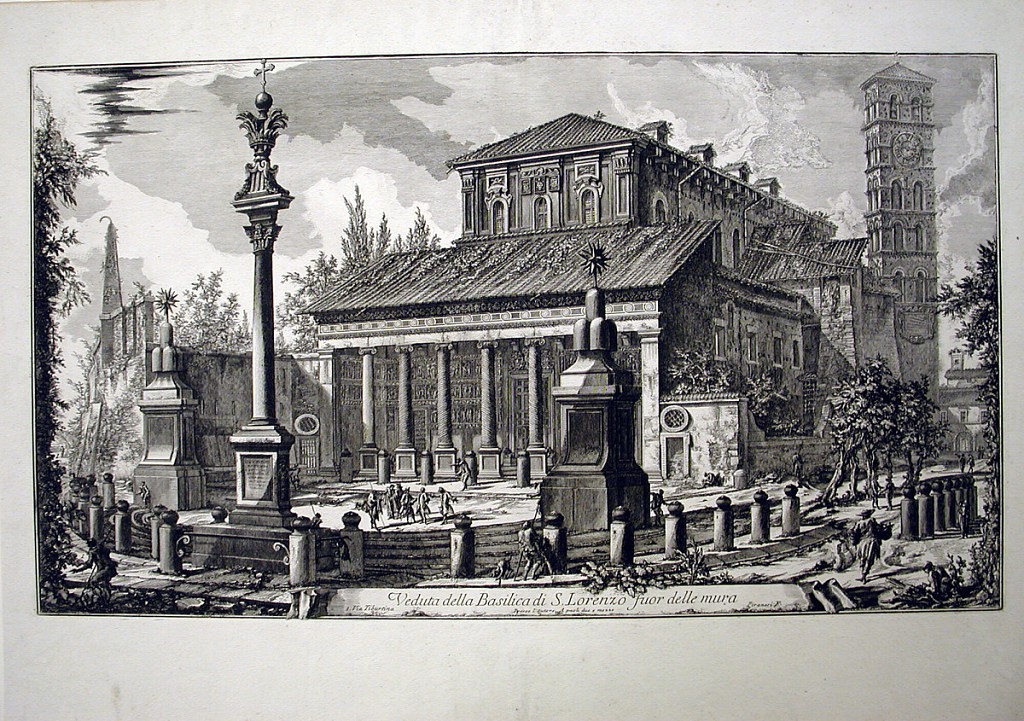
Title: Basilica of S. Lorenzo fuori le Mura, "Le Vedute di Roma" (1745-1778)
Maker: Giovanni Battista Piranesi, Italian, 1720–1778
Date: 1748–78
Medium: Etching
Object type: Print
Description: View of the Basilica S. Lorenzo seen from the west; in the foreground are several stone monuments. Small-scale figures are in front of the church and to the right.  Inscribed on a scroll in lower center: Veduta della Basilica di S. Lorenzo fuor delle mura"; lower left: Via Tiburtina; lower right: Piranesi F.